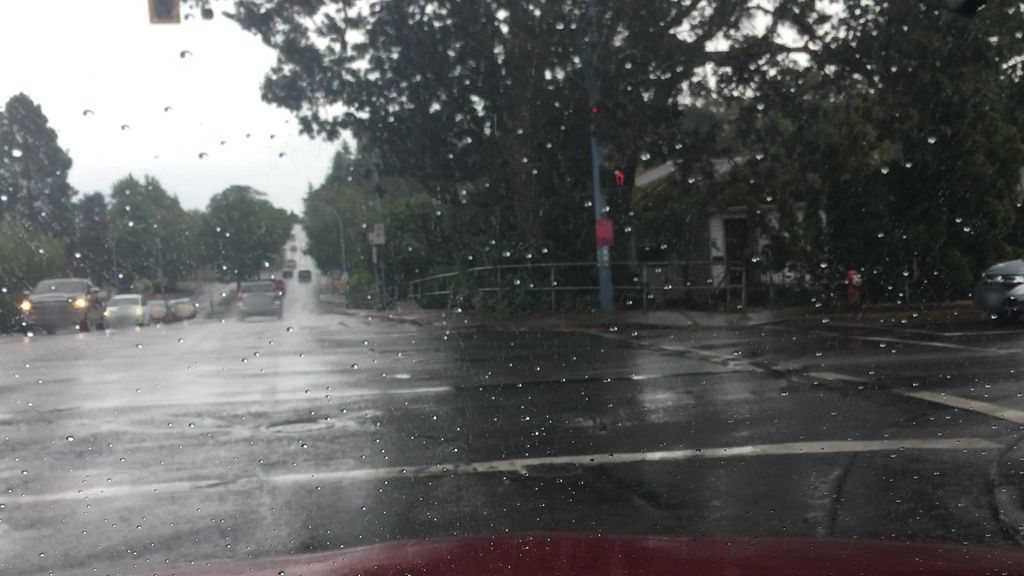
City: victoria